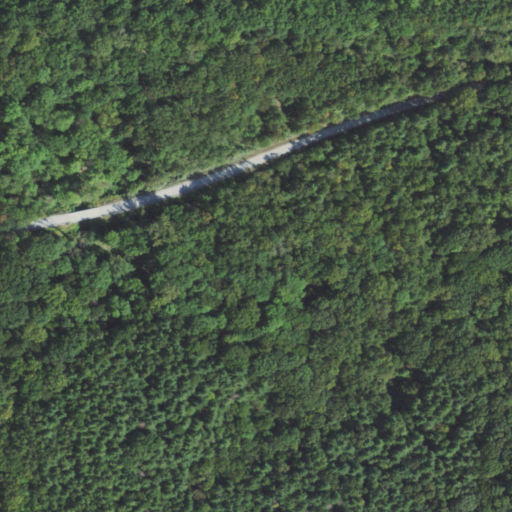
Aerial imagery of valley in Illinois named Three Springs Hollow containing deciduous forest, mixed forest, woody wetlands, open development, and evergreen forest